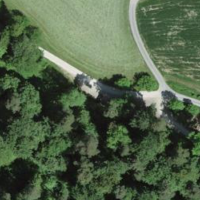
EUNIS habitat code: 41
Species observed at this site:
Heracleum sphondylium